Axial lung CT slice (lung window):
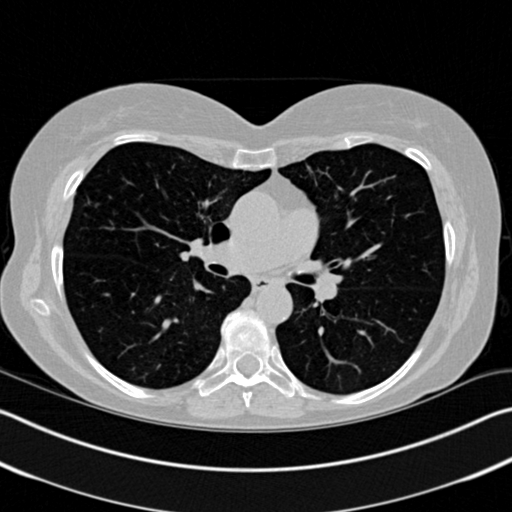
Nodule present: no